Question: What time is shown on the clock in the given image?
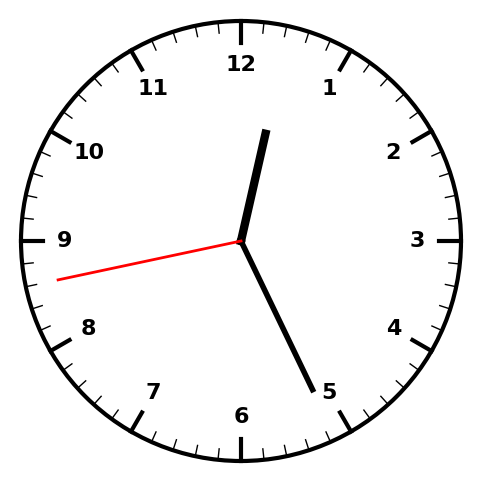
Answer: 12:25:43